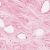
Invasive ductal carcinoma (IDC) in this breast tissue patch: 0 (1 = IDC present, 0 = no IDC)